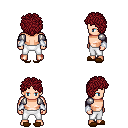
a pixel art fantasy rpg character, male body template, human, light skin, steel arm armor, white pants, brunette curly afro hairstyle, white cloth bracers, brown slippers, four views (front, back, left, right), 2x2 character sprite sheet, small pixel art, hard edges, no anti-aliasing